Field crop: maize
Growth stage: 2
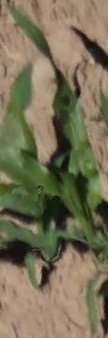
Species: maize